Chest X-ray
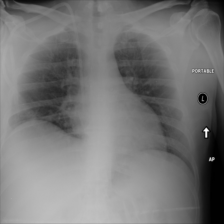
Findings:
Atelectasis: negative
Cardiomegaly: negative
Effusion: negative
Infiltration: negative
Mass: negative
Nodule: negative
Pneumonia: negative
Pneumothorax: negative
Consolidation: negative
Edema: negative
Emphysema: negative
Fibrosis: negative
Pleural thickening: negative
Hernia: negative